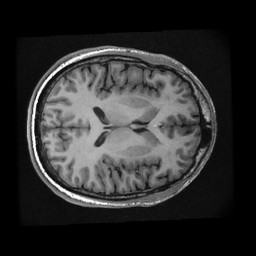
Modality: T1w
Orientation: axial
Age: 28
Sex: male
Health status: healthy
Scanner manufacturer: ge
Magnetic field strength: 3 T
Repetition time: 0.008396 s
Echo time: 0.003116 s